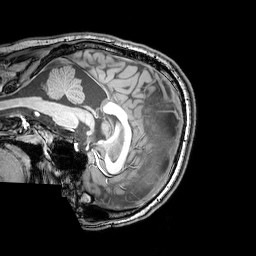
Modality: T1w
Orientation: sagittal
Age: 22
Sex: male
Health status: healthy
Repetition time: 0.081 s
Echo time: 0.037 s